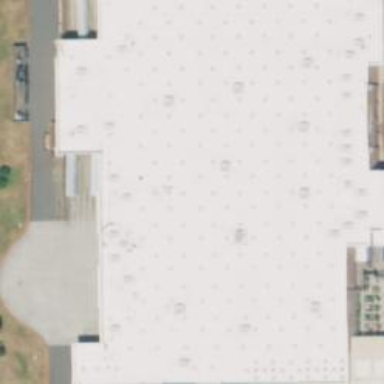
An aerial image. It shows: Supermarket building.